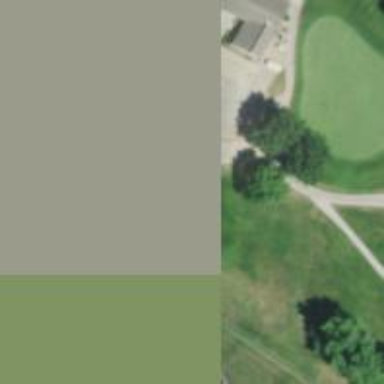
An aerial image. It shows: Path for both road and golf.